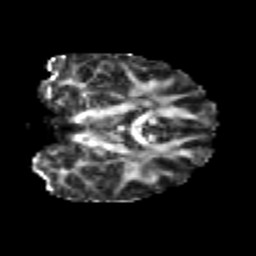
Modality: FA
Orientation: coronal
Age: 22
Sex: male
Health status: healthy
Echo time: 0.074 s